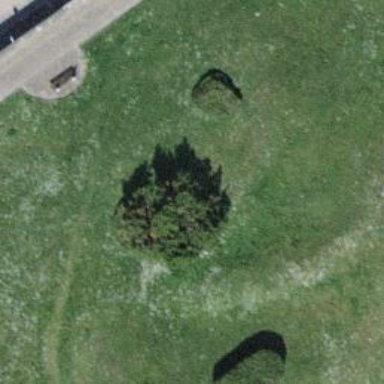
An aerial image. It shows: Park filled with evergreen needle-leaved trees.